Field crop: maize
Growth stage: 1
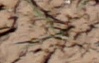
Species: lolium